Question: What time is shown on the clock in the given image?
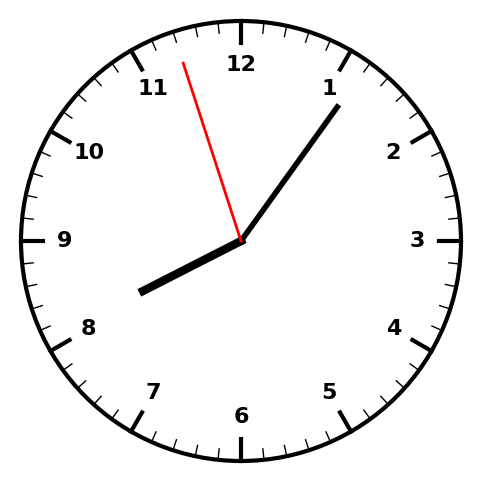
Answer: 08:05:57